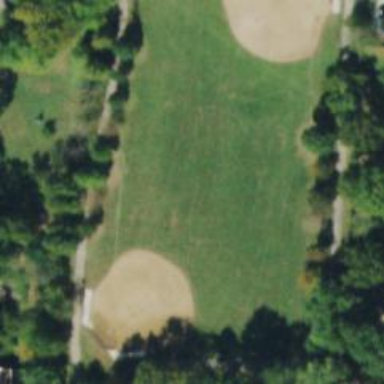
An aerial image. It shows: Baseball pitch for leisure land.